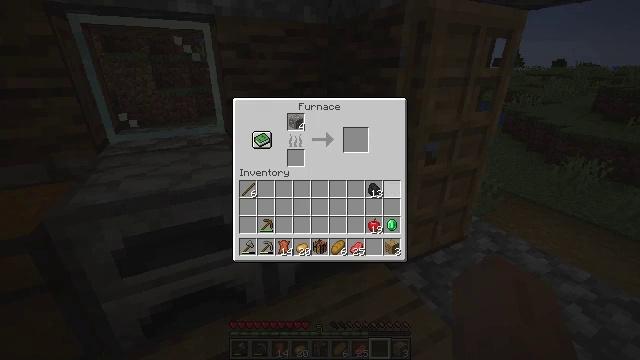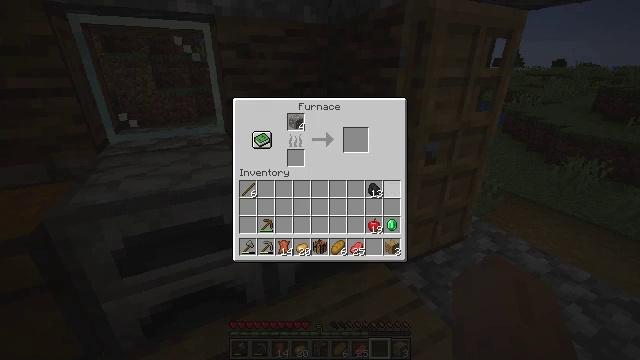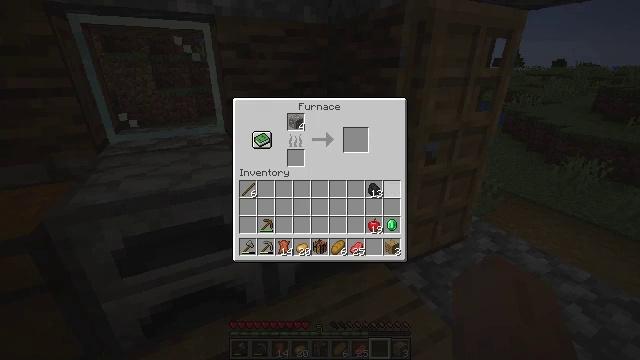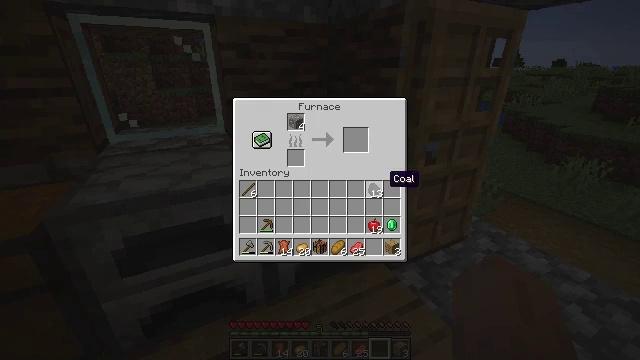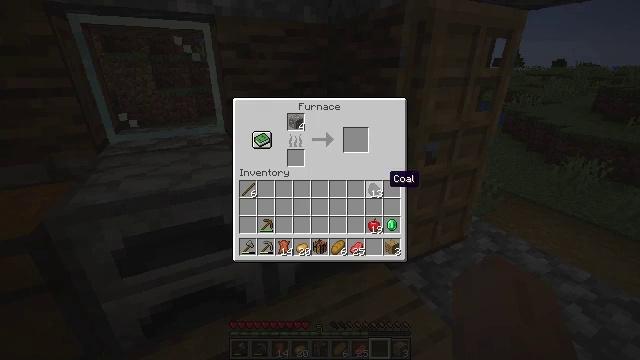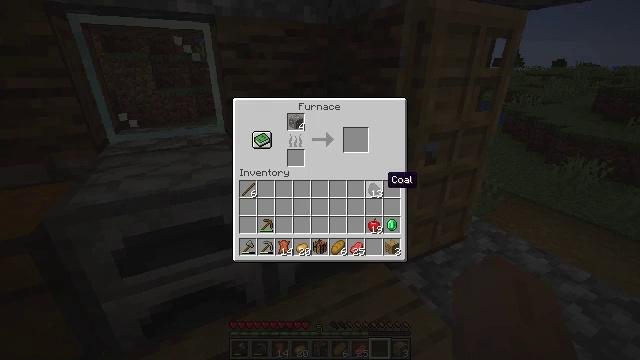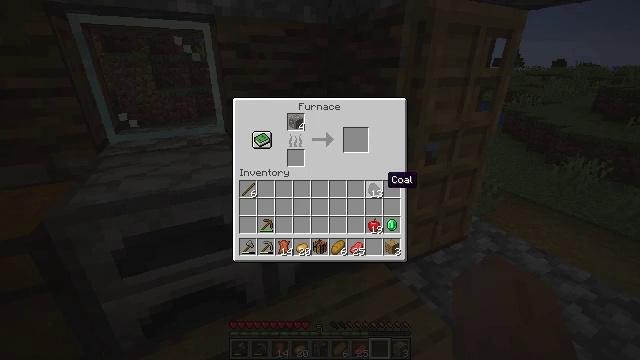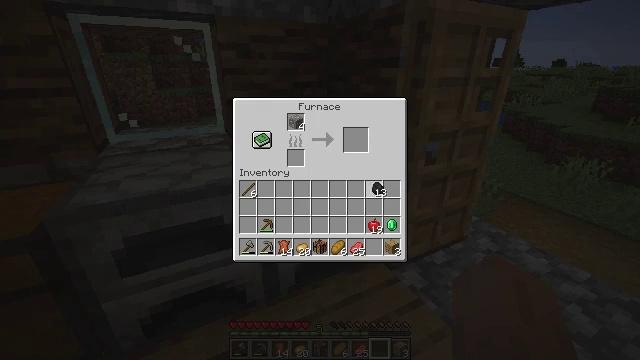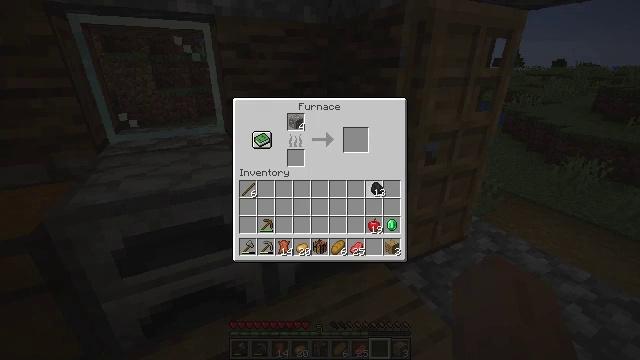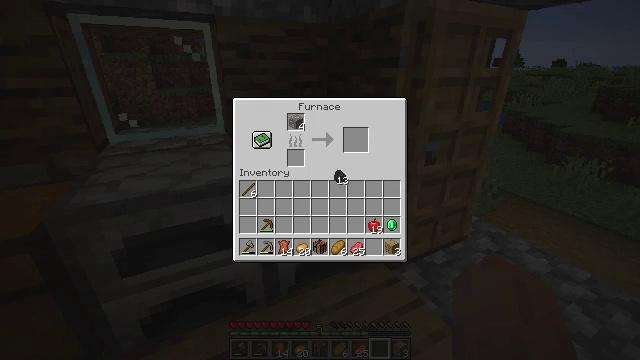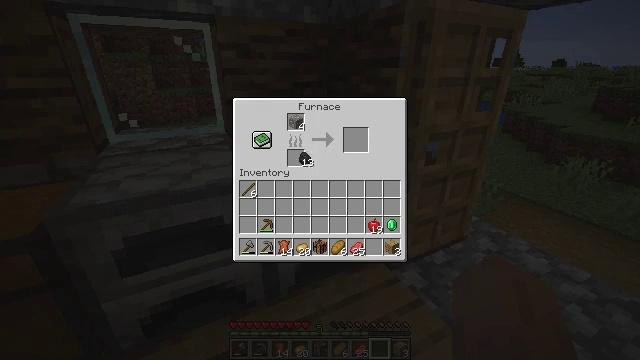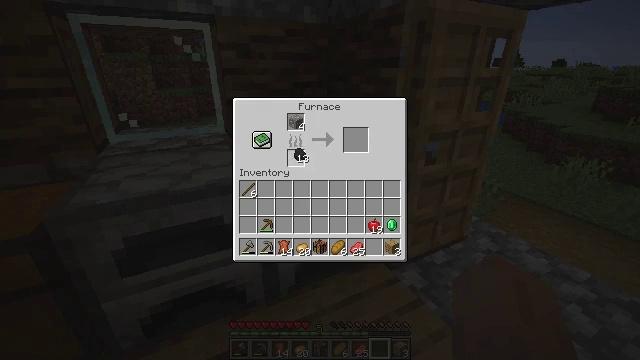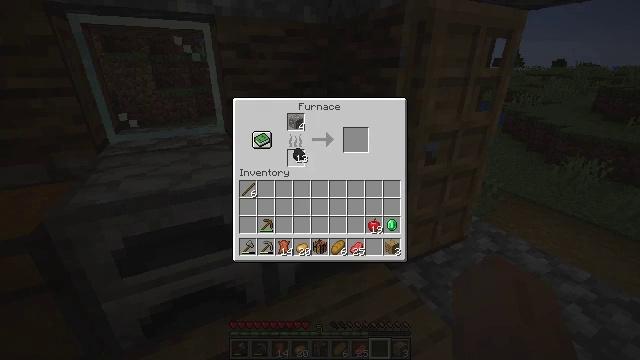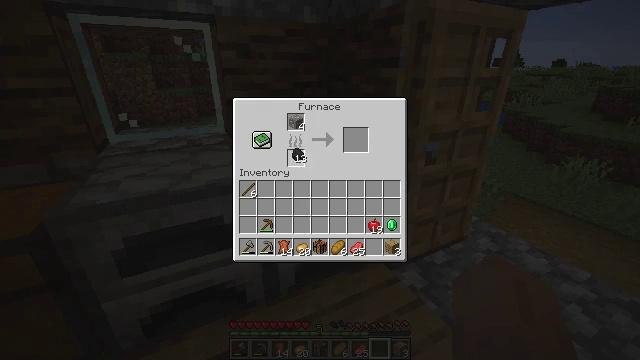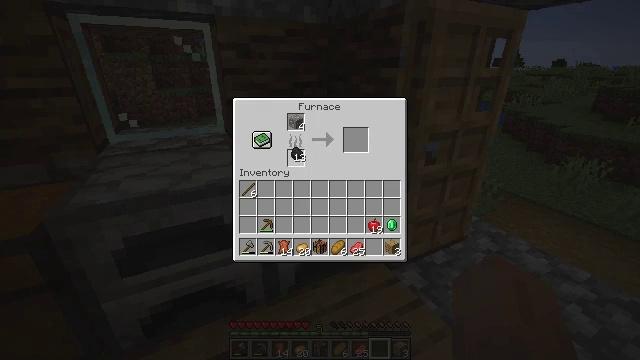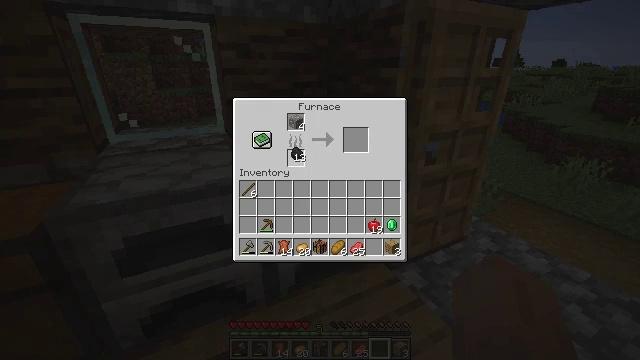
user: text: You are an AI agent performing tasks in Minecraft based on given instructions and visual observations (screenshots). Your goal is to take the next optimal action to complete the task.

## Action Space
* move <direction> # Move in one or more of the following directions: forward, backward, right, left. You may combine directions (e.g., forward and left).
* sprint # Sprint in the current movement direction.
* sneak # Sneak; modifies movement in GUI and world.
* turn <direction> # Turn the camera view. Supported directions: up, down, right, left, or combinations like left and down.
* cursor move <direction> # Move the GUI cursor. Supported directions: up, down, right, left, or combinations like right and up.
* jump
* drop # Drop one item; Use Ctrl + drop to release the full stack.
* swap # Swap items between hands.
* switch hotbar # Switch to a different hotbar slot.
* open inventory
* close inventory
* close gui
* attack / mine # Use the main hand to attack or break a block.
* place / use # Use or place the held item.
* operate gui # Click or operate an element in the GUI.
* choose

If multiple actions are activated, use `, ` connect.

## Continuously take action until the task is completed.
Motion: motion action
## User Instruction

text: Break the composter to recycle it.
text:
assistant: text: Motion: sneak, operate gui
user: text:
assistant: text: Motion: sneak, cursor move left
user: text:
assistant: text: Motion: no_op
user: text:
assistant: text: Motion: no_op
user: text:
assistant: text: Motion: no_op
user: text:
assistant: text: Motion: no_op
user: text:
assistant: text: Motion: operate gui
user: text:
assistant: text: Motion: operate gui
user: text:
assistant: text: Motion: cursor move left and up, operate gui
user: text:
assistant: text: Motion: cursor move left and up
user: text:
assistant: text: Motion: no_op
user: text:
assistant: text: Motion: no_op
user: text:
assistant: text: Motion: no_op
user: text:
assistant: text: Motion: no_op
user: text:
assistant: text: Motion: choose
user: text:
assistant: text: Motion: choose
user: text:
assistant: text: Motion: choose
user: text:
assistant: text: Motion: no_op
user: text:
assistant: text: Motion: no_op
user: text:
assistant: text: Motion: no_op
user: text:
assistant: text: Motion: no_op
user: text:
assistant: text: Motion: cursor move down
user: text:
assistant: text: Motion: operate gui
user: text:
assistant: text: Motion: operate gui
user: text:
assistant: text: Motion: no_op
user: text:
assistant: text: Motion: no_op
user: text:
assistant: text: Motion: no_op
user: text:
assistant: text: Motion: cursor move left
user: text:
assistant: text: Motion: turn left, close gui
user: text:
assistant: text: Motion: turn left